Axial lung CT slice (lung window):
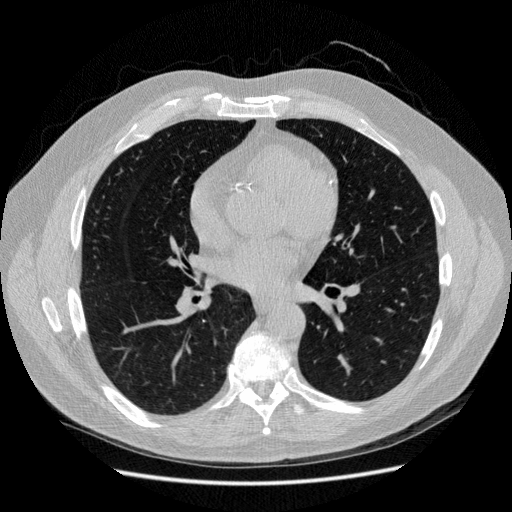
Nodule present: no